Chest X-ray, AP view. Patient: 62 years old, sex F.
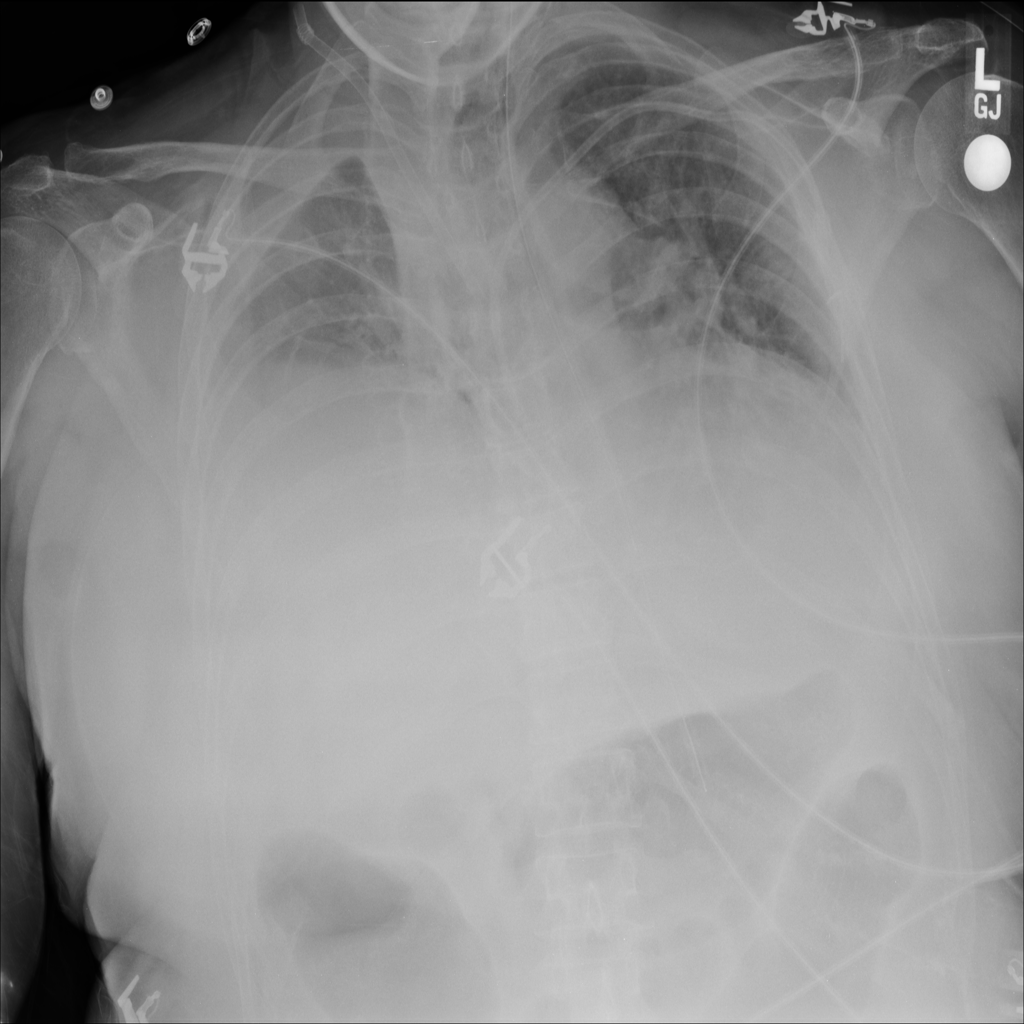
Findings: Atelectasis, Effusion